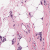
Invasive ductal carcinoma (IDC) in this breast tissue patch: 1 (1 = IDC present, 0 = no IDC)